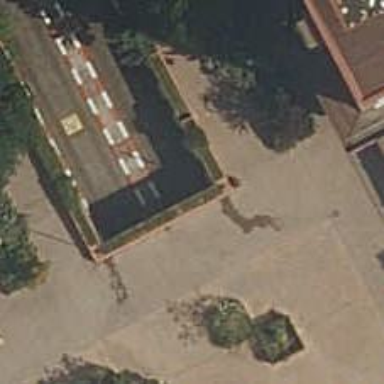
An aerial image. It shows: Parking entrance.